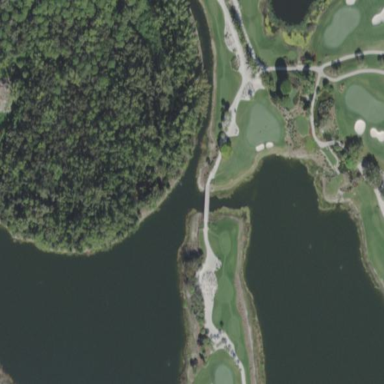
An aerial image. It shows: Water hazard on golf course. The hazard is natural water feature.